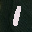
Label: 1